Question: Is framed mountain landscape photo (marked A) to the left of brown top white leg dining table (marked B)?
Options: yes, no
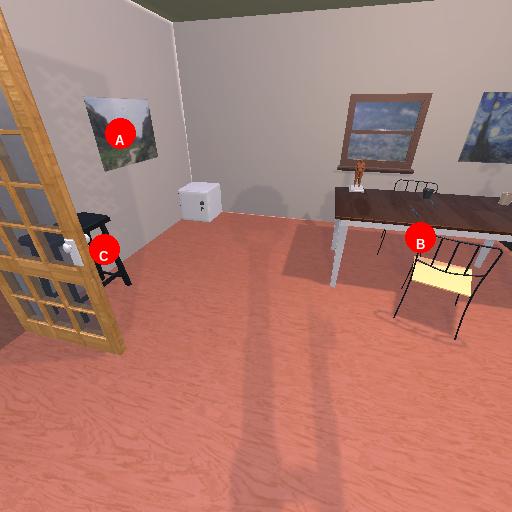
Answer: yes